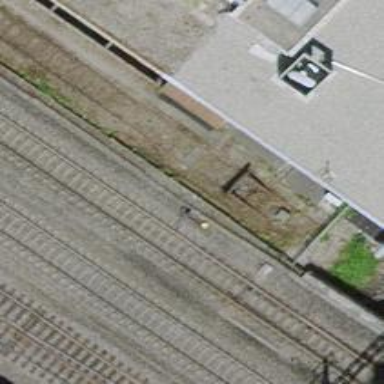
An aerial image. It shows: Rail spur with electrified contact lines for the railway.